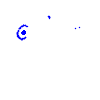
Particle: electron